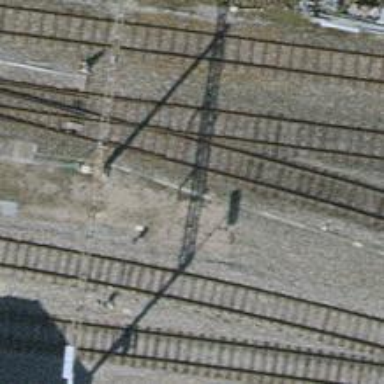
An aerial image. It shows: Single track abandoned railway siding.